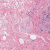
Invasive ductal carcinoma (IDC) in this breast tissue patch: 1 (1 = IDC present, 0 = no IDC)